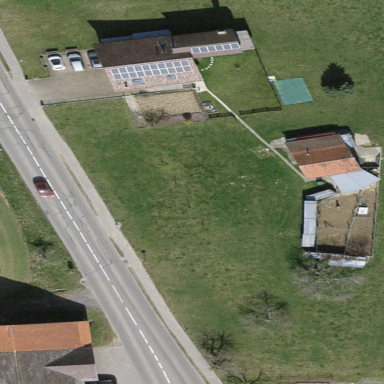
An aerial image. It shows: Farmyard area.